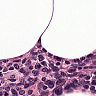
Metastatic tissue present: no